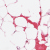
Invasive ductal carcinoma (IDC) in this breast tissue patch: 0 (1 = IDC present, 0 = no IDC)